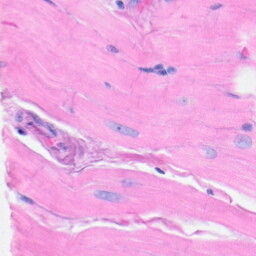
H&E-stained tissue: Heart